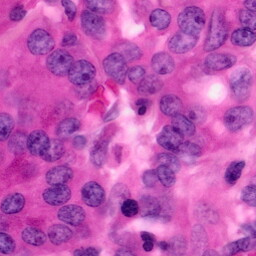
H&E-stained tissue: Pancreatic